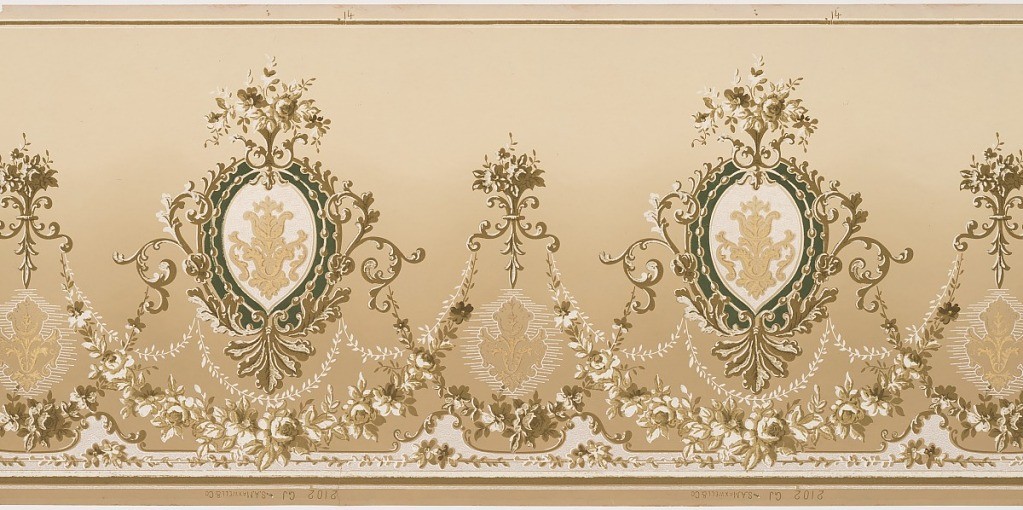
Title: Frieze
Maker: Maxwell & Co., S.A., Chicago, Illinois, USA
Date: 1905–1915
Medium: Machine-printed paper
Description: A series of foliate medallions connected by several swags, one of small white leaves, the other of larger flowers. Printed in shades of green, beige and white on tan ground that shades to brown at bottom..